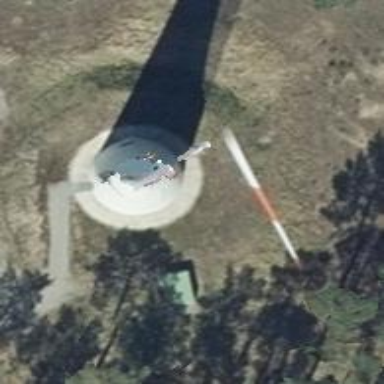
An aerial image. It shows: Wind generator in the form of horizontal axis wind turbine.